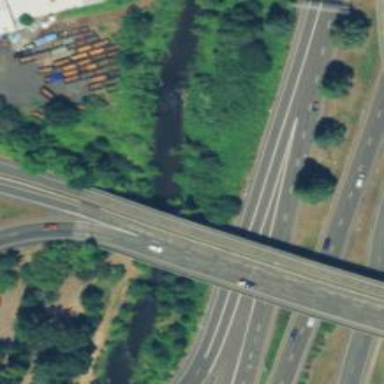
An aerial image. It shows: Bridge along trunk link highway.